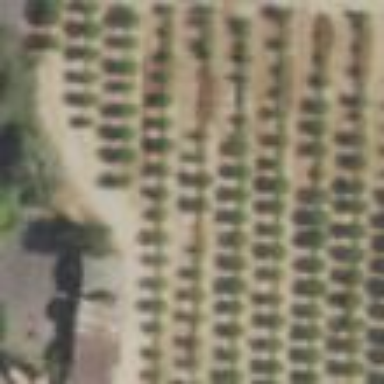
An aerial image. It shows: Vineyard growing grapes.